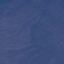
Land use / land cover: HerbaceousVegetation